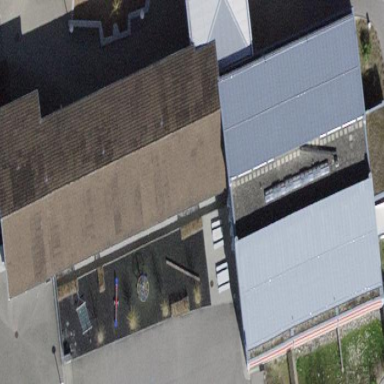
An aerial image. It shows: School building.